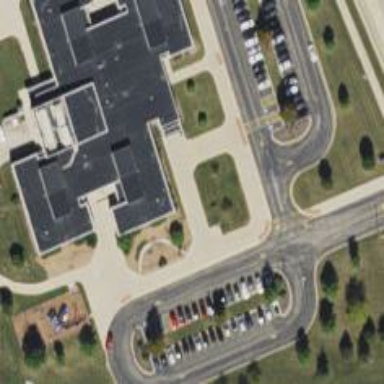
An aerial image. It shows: School building.